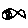
Label: fish